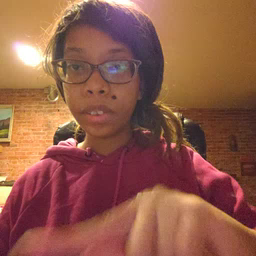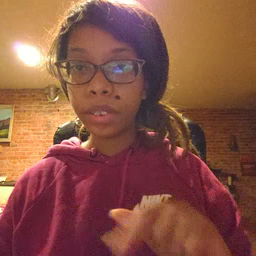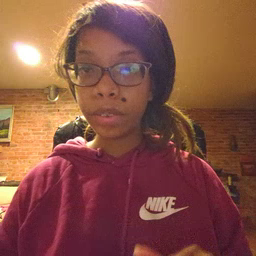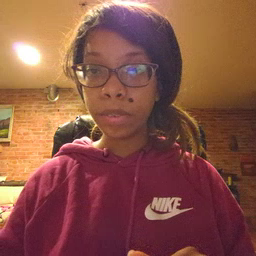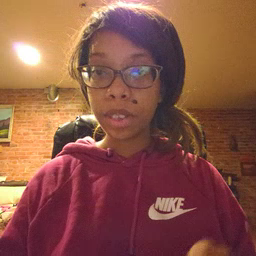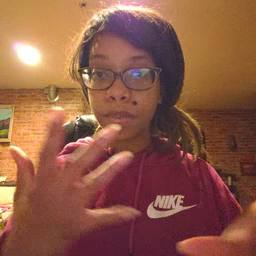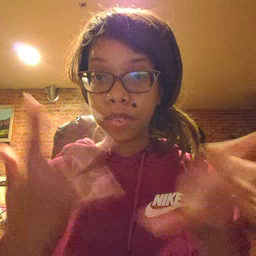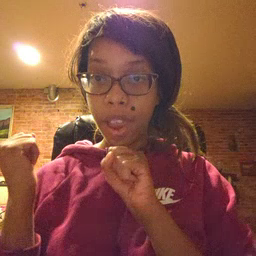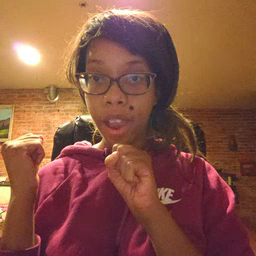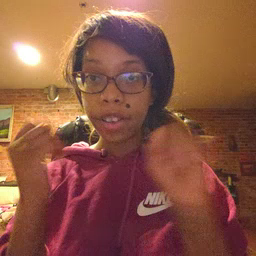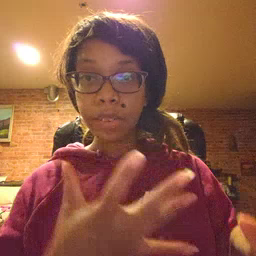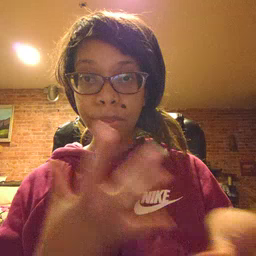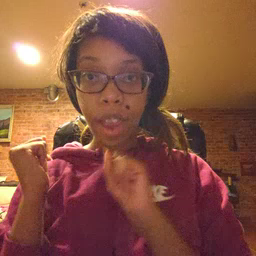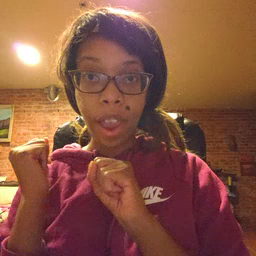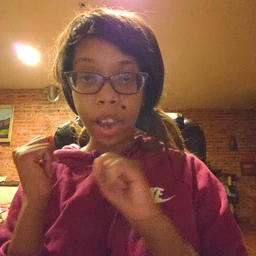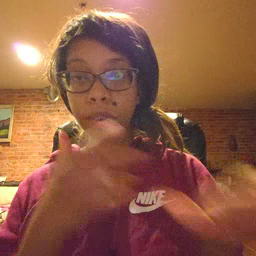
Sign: fast